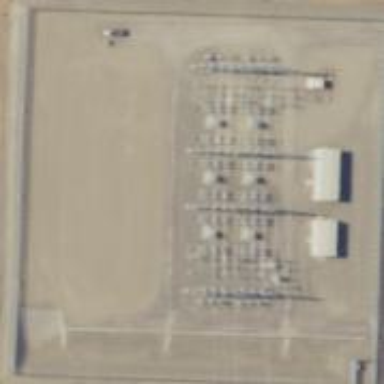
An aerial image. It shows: Power substation.